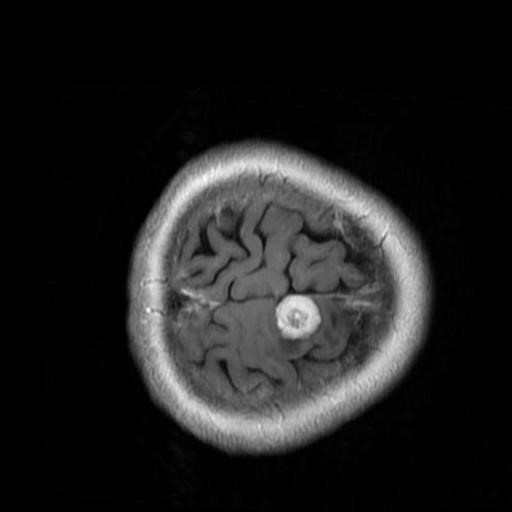
Label: brain_menin